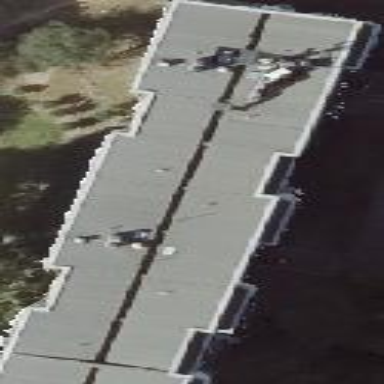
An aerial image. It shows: Apartment building with flat roof.